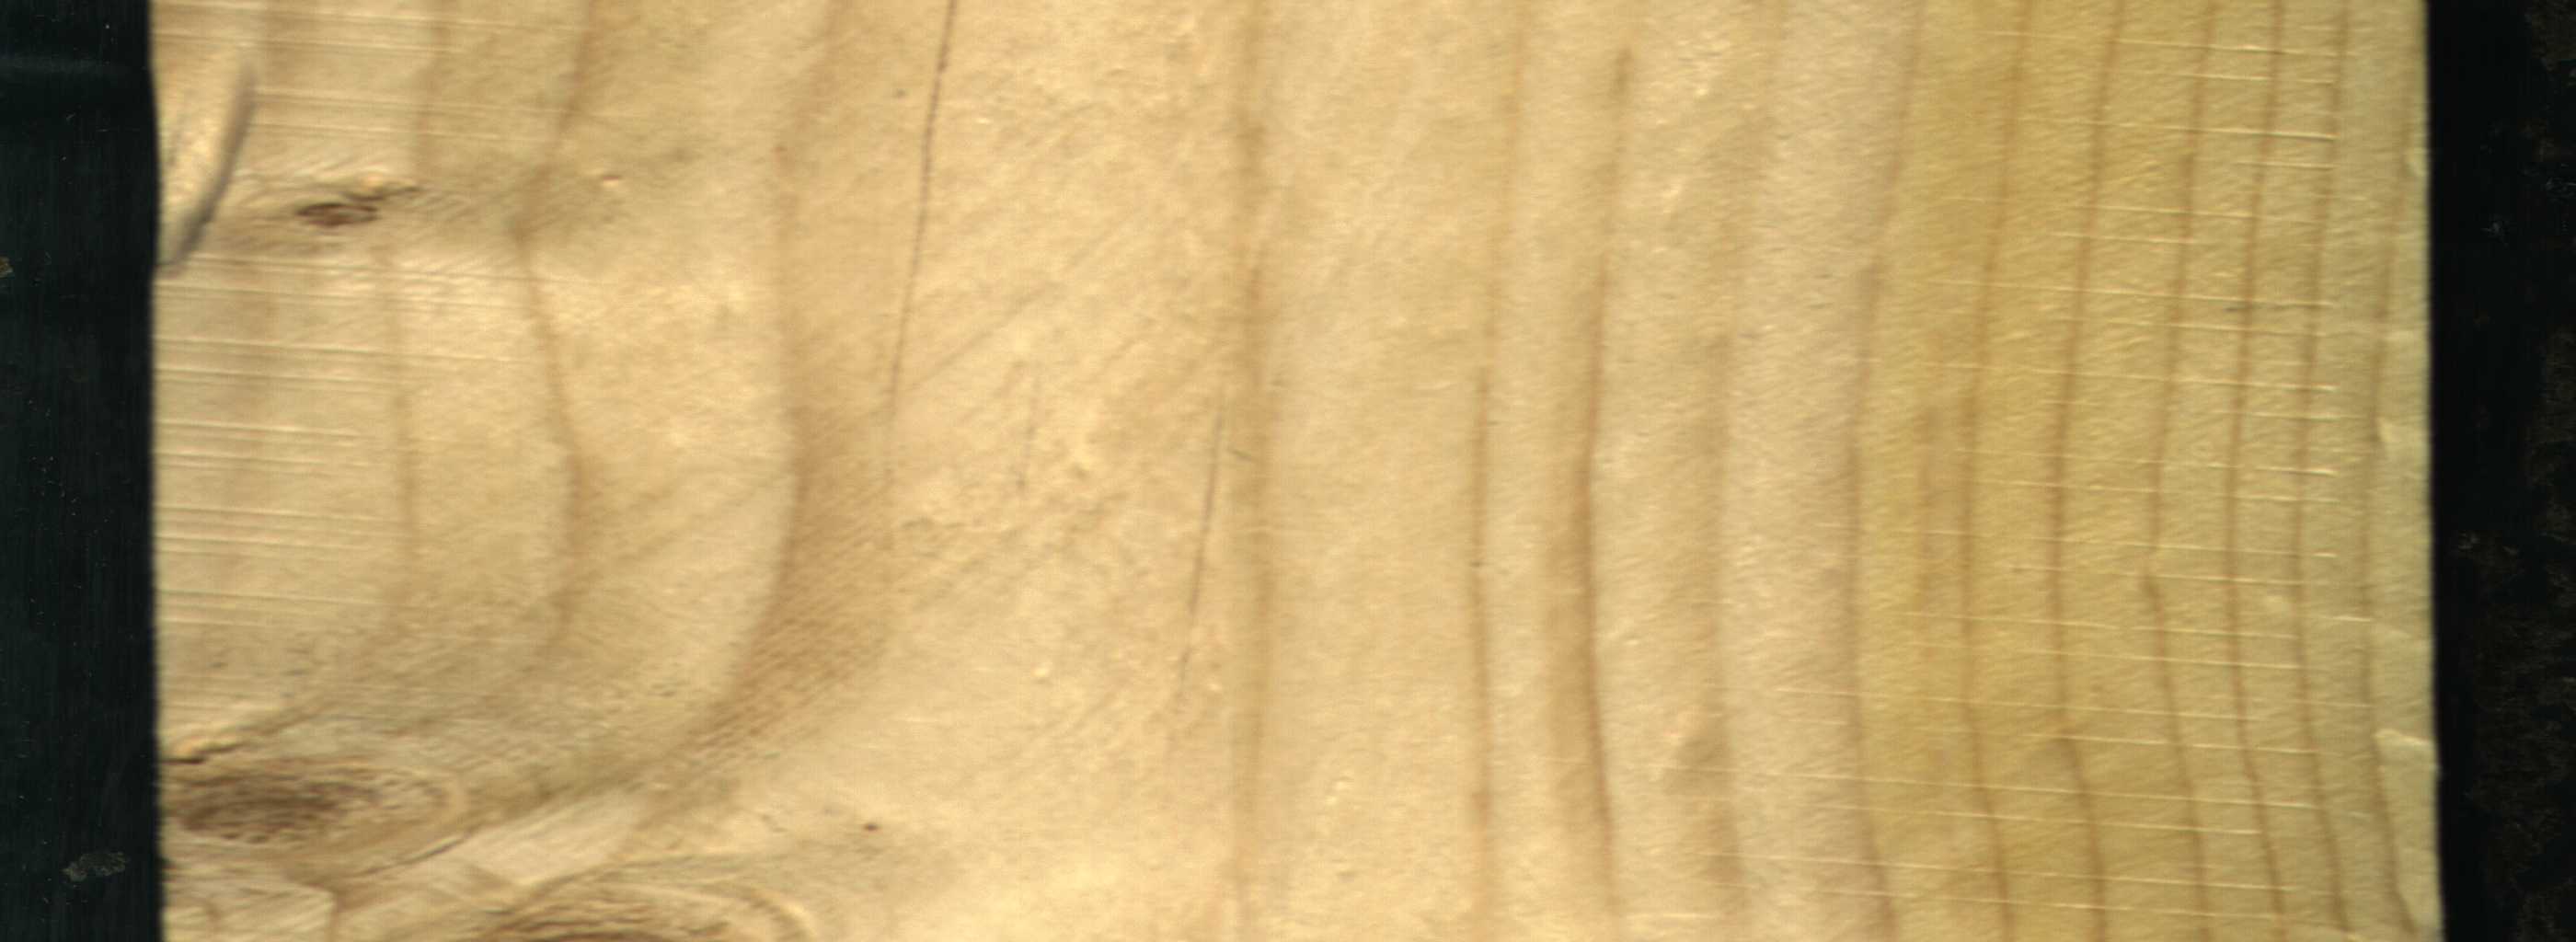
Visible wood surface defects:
Live_Knot
Live_Knot
Live_Knot